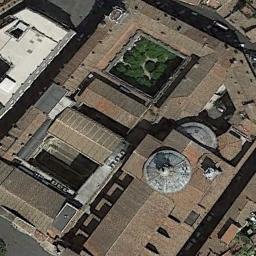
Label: church